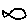
Label: fish